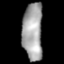
Tissue: lung
Cell type: Others
Senescence score: 0.2064
Nuclear area (px): 1133
Mean DAPI intensity: 163.457